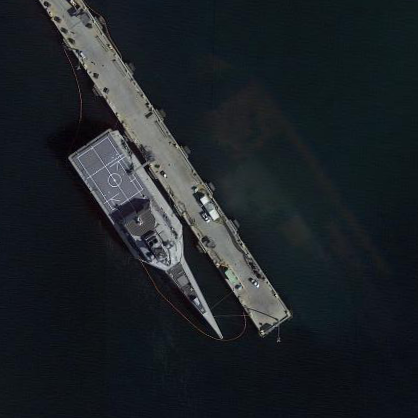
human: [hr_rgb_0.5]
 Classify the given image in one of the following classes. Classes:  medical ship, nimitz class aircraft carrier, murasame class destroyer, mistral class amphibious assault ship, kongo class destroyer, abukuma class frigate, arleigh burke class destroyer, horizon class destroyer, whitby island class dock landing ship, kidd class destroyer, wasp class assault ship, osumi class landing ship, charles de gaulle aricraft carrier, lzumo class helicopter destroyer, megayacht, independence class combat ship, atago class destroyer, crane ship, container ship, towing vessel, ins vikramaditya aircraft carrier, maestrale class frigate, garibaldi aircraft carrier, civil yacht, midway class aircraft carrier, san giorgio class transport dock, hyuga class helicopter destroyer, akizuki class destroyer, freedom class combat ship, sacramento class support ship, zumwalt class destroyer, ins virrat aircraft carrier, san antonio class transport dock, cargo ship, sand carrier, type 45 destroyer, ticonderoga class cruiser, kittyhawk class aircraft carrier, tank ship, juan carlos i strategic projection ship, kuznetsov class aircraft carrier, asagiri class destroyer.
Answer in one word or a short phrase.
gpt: Independence class combat ship